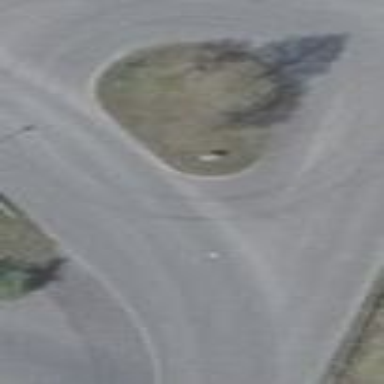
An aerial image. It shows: Smooth asphalt road in residential area.